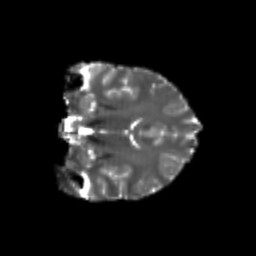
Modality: T2w
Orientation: coronal
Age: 23
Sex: female
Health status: healthy
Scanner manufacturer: philips
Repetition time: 7.393 s
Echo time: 0.08599 s